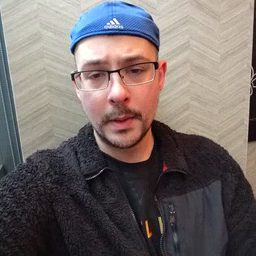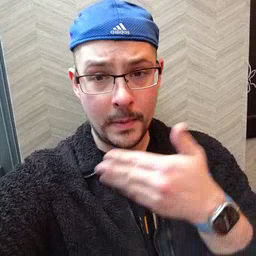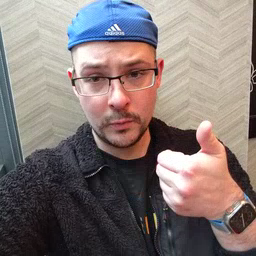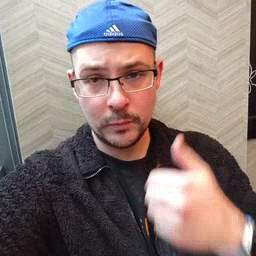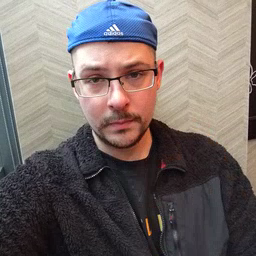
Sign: better